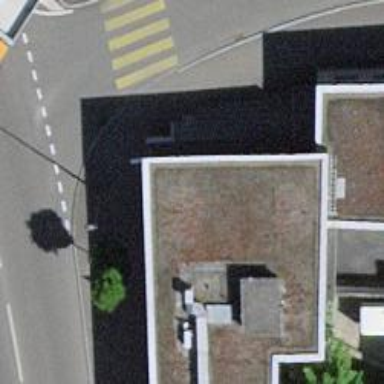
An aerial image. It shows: Police building.